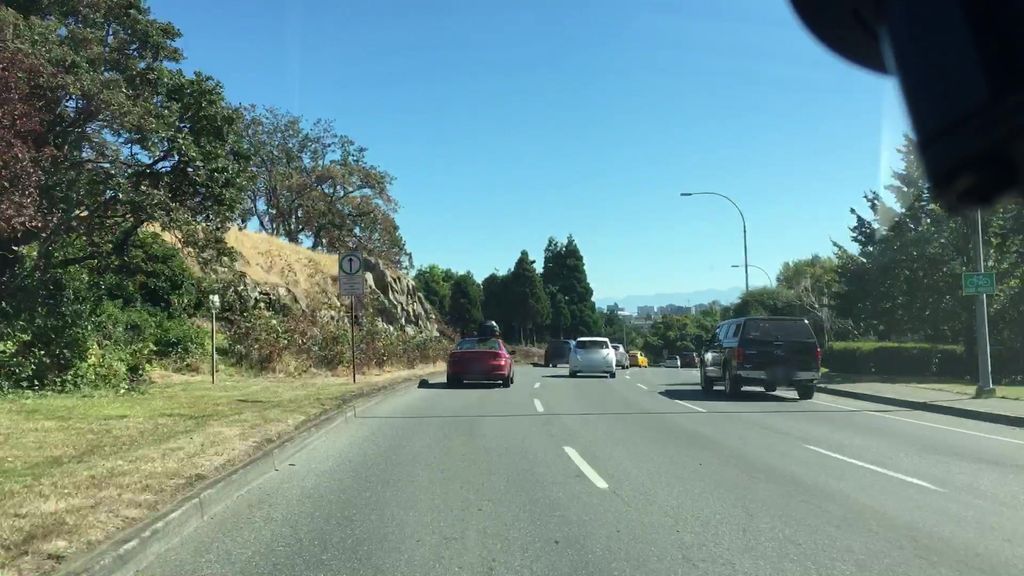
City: victoria